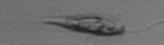
Label: Euglena